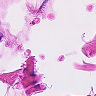
Metastatic tissue present: no